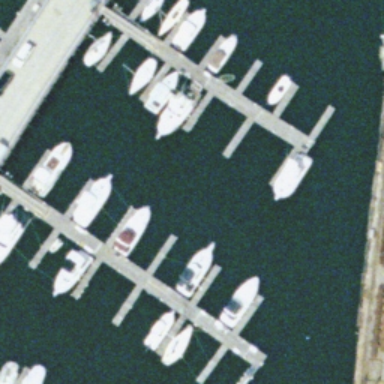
Lots of boats docked at the harbor and the water is deep blue .